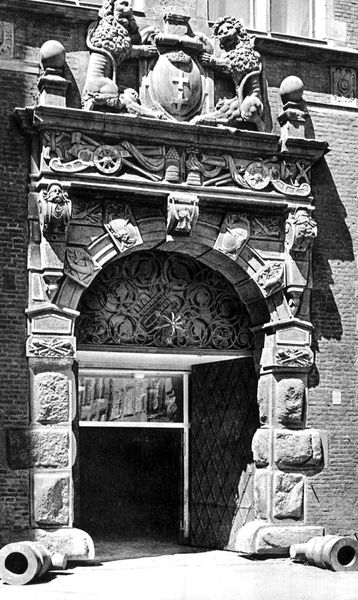
Titel: Großes Arsenal (Grosse Waffenkammer)
Künstler: Antonius van Opbergen
Standort: Danzig (Gdansk), Großes Arsenal (EU - PL)
Schlagwörter: figur, tor, eisen, kanone, schwert, figural, wappen, löwen, manierismus, konsole, rustizierung, durchfahrt, bossen, heraldik